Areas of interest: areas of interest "Soccer Field"
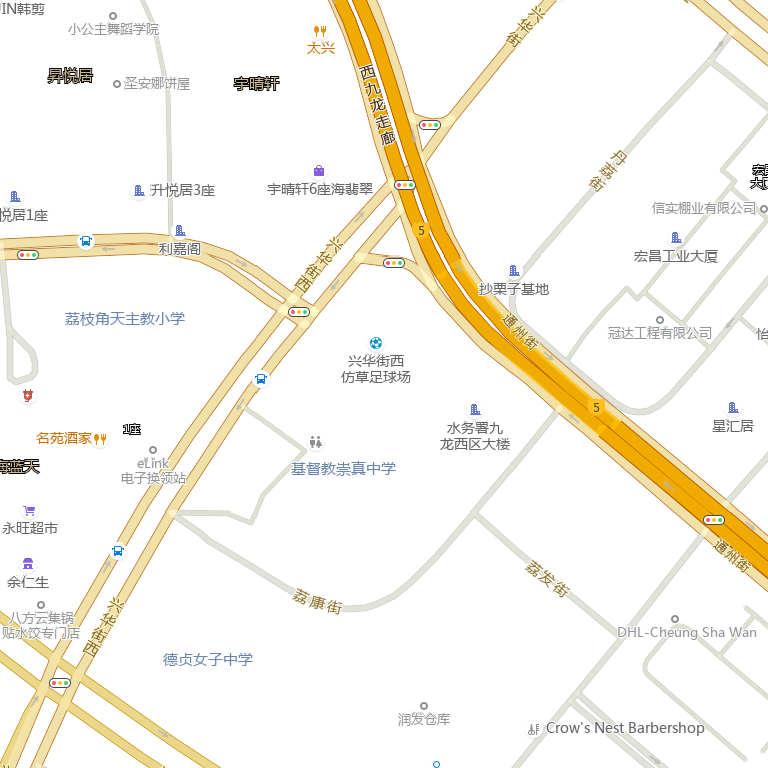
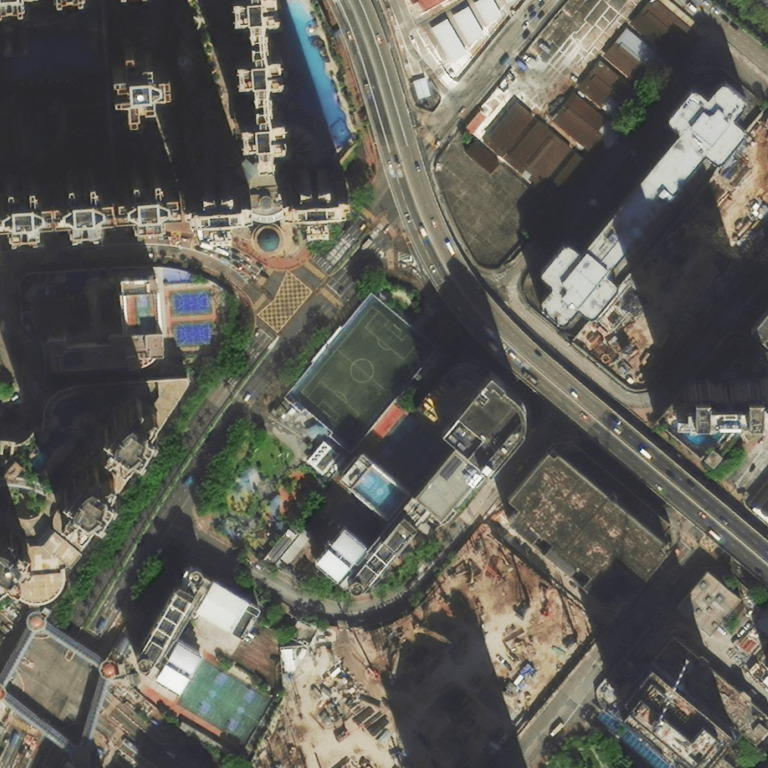